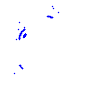
Particle: pion